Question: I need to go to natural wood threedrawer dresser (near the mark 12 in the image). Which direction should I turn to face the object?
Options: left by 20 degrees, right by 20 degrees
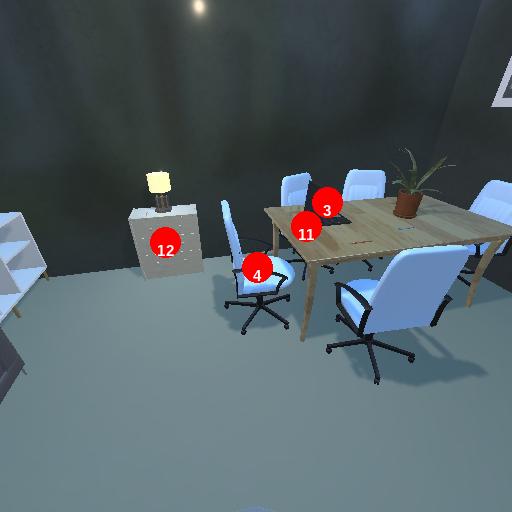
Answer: left by 20 degrees